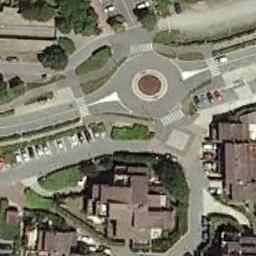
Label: roundabout